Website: bh-photo
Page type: address-validator
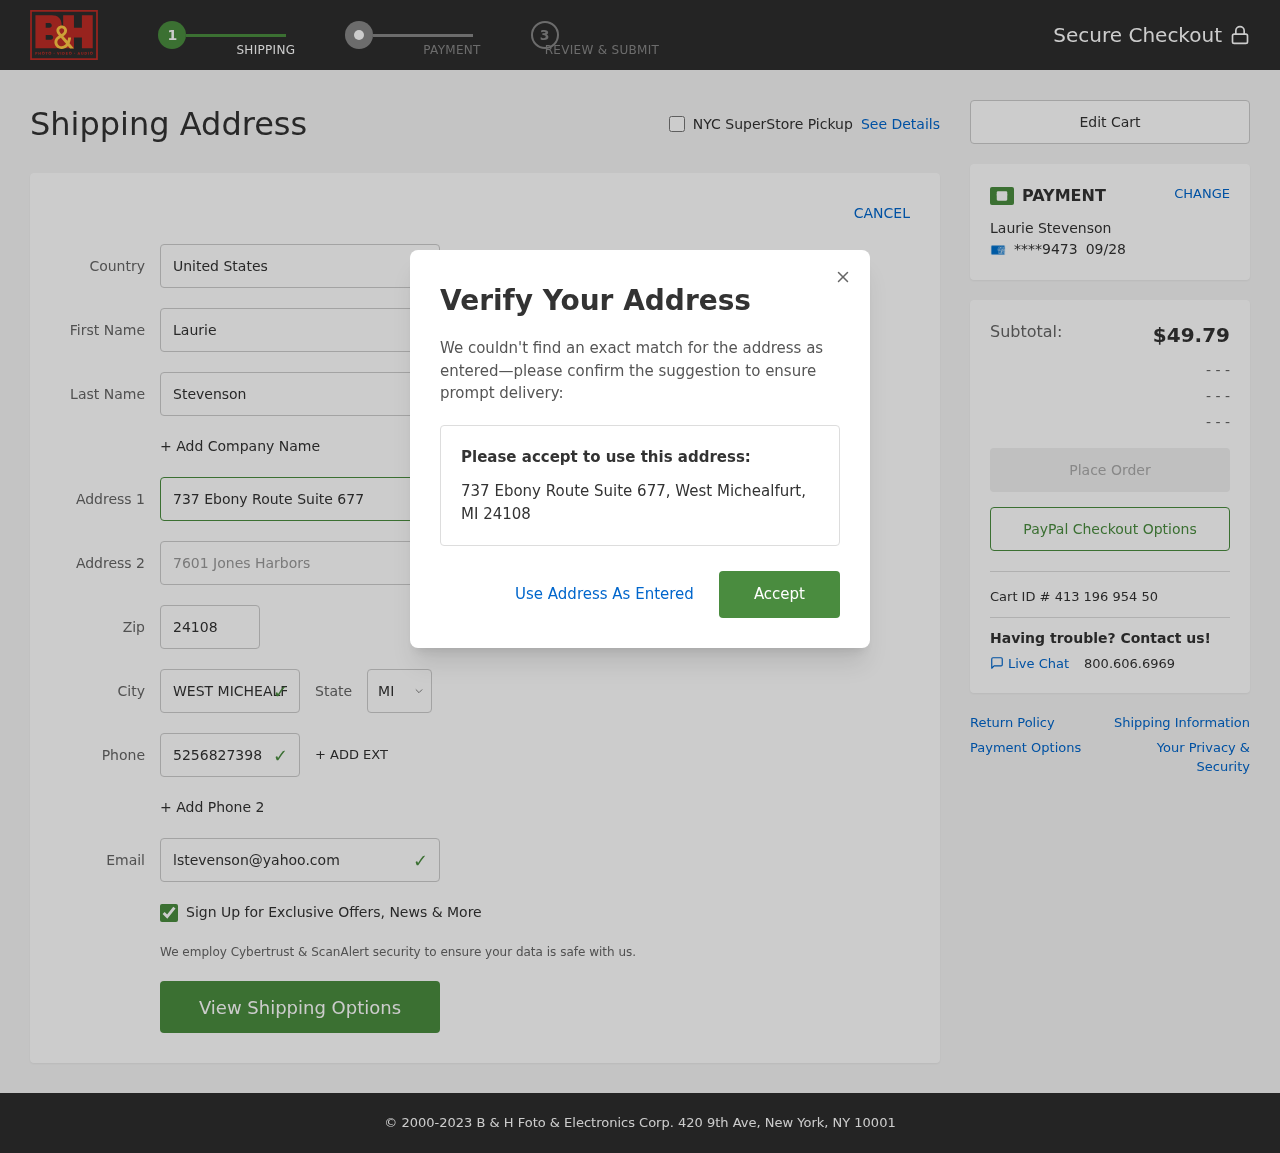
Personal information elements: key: PII_CARD_EXPIRY
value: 09/28
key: PII_CARD_LAST4
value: ****9473
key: PII_CITY
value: West Michealfurt
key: PII_COUNTRY
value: United States
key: PII_EMAIL
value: lstevenson@yahoo.com
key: PII_FIRSTNAME
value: Laurie
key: PII_FULLNAME
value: Laurie Stevenson
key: PII_LASTNAME
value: Stevenson
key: PII_PHONE
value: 5256827398
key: PII_POSTCODE
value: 24108
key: PII_STATE_ABBR
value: MI
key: PII_STREET
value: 737 Ebony Route Suite 677
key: PII_STREET2
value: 7601 Jones Harbors
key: PII_CITY_STATE_ZIP
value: West Michealfurt, MI 24108
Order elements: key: ORDER_SUBTOTAL
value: $49.79
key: ORDER_ID
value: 413 196 954 50